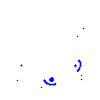
Particle: kaon